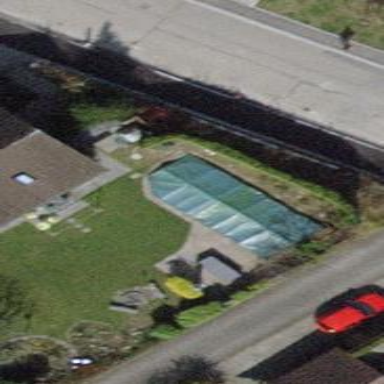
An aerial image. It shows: Swimming pool located in leisure land.